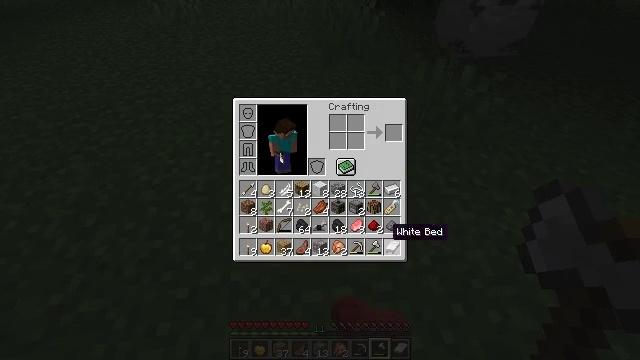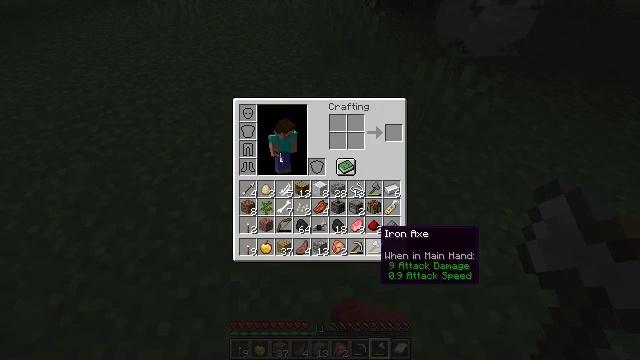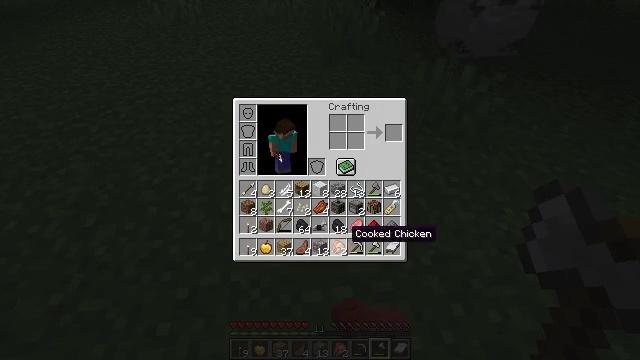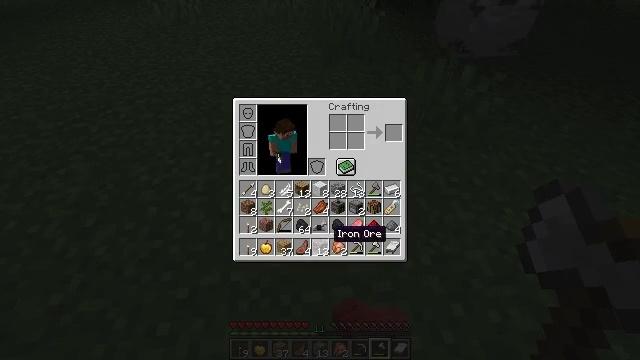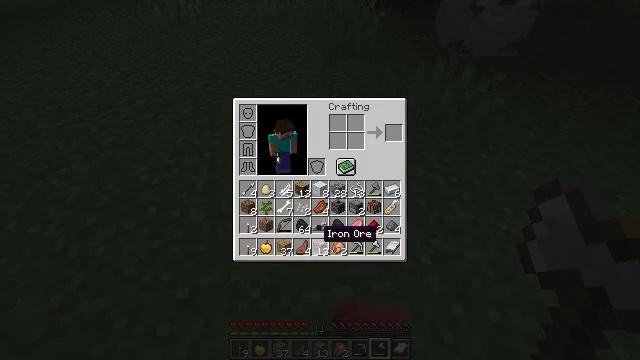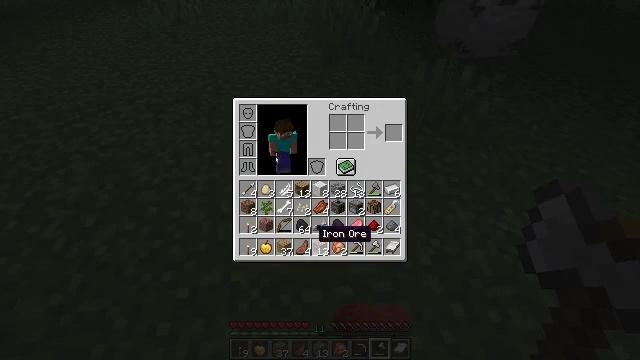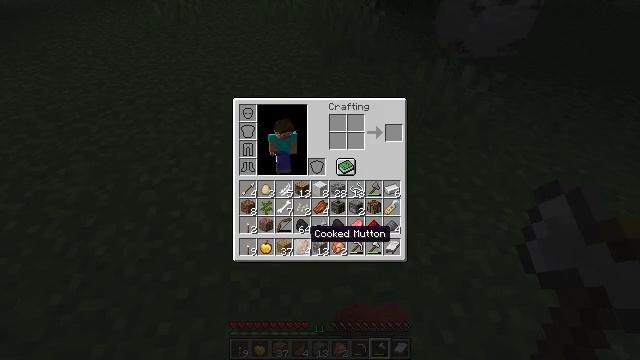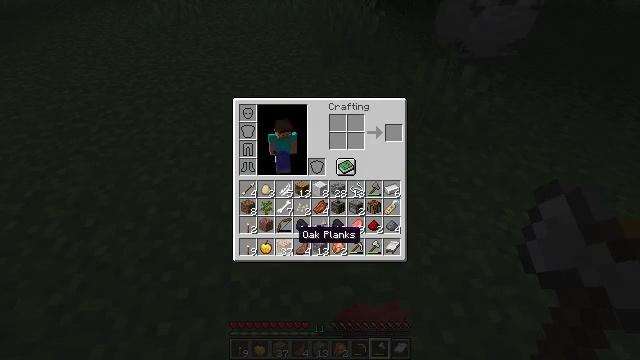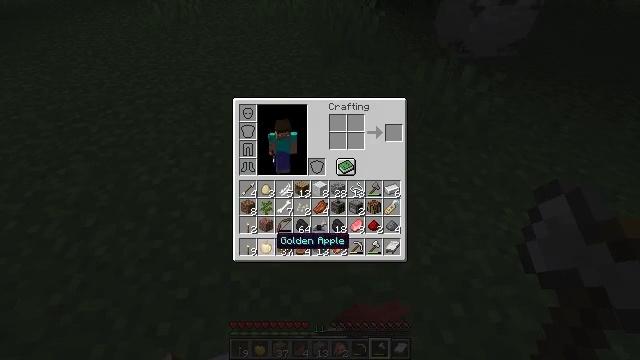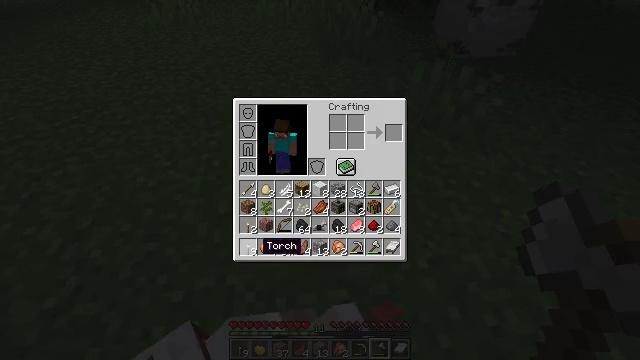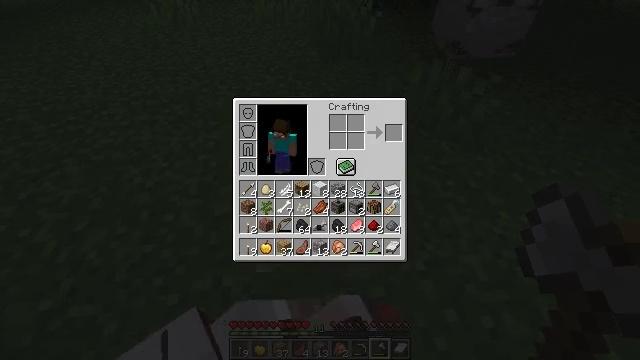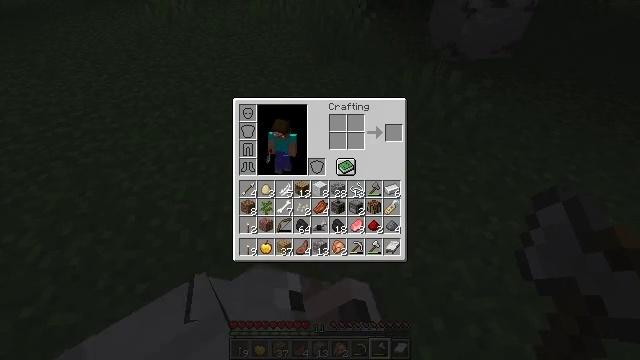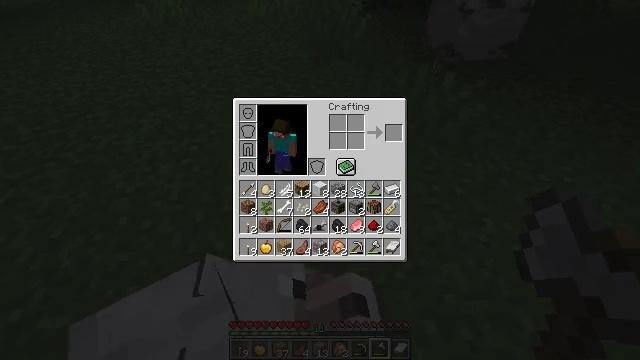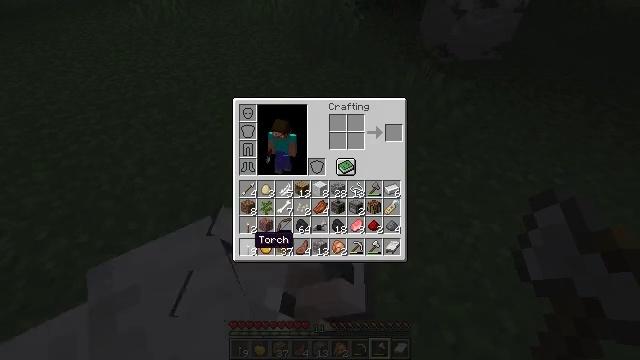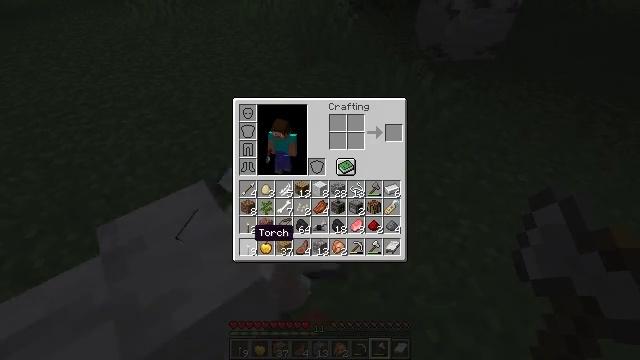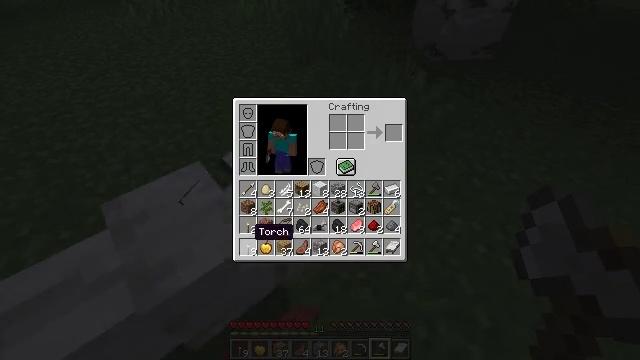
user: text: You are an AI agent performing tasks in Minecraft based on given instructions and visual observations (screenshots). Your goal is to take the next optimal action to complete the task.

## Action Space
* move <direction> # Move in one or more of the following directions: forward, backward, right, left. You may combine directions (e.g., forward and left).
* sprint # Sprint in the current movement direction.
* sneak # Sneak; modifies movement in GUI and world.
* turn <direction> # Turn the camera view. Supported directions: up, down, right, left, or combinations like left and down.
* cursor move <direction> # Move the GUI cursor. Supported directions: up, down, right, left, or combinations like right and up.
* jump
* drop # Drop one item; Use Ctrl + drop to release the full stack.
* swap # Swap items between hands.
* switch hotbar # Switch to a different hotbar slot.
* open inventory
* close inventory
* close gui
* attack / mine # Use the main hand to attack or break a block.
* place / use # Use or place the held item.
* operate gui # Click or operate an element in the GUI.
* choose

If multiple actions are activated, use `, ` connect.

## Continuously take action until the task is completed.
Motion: motion action
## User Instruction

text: Kill the sheep.
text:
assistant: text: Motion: sprint, cursor move left
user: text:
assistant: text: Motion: sprint, cursor move left
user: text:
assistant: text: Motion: sprint, cursor move left
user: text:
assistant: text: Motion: sprint, cursor move left
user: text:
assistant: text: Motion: sprint
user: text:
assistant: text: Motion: sprint, cursor move left
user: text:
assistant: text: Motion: sprint, cursor move left
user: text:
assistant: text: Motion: sprint, cursor move left
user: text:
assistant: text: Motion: sprint, cursor move left
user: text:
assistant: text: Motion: sprint
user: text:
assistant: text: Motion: sprint
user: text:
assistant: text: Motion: sprint
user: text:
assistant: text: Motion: sprint, cursor move up
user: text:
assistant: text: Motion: sprint, cursor move up
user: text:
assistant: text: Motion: sprint
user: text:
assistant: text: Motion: sprint
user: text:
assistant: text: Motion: sprint
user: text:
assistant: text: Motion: sprint
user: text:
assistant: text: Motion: sprint
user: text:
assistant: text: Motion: sprint
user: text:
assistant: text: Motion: sprint, cursor move right and up
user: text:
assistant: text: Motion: sprint, cursor move right and up
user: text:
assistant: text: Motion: sprint, cursor move right and up
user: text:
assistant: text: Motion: sprint
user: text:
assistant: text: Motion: sprint
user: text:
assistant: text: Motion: sprint
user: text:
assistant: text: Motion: sprint
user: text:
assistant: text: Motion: sprint, cursor move left and down
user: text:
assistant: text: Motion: sprint, cursor move left and down
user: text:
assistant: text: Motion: sprint, cursor move down